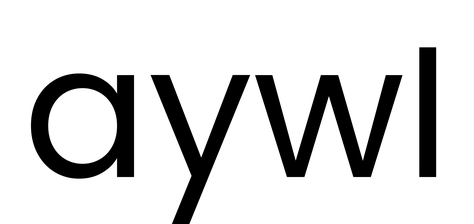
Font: Poppins-Regular